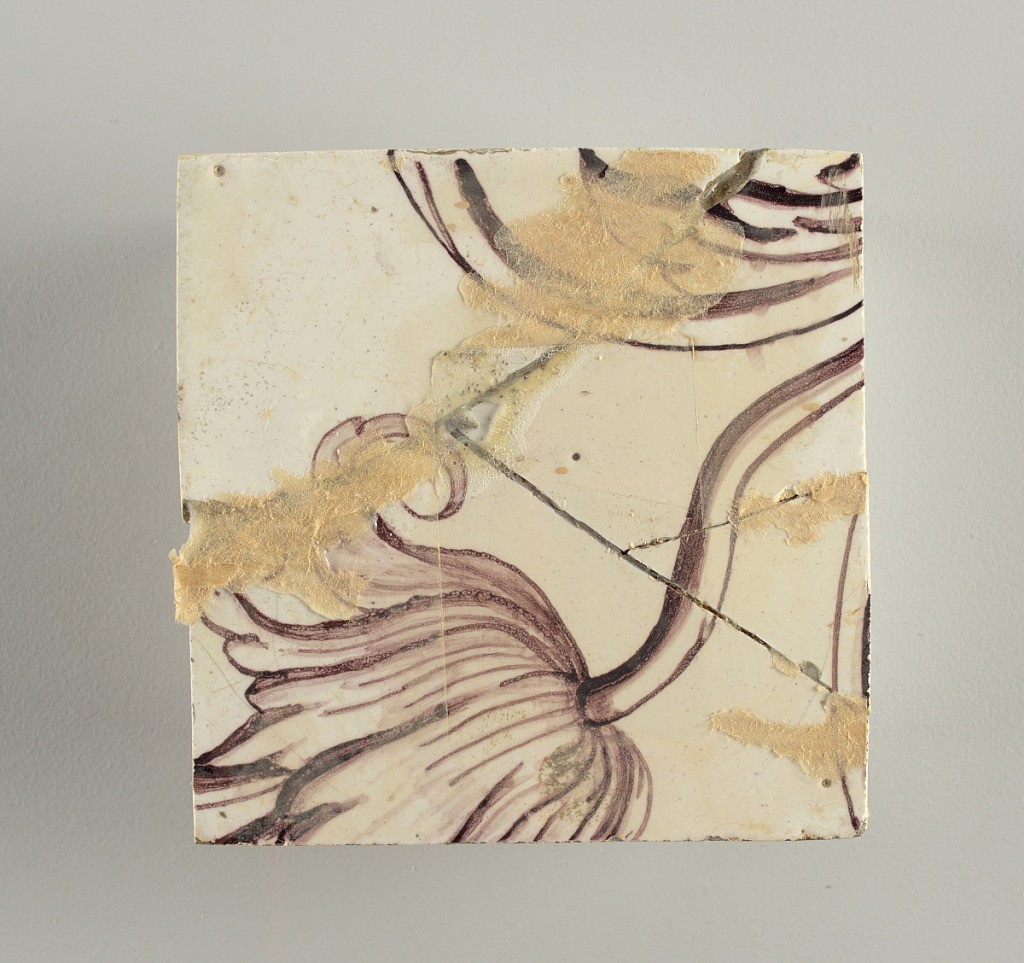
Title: Wall facing
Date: ca. 1725
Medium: tin-glazed earthenware, underglaze
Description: Running design for a frieze or a dado, composed of scrolls of foliage and strapwork, and four repeating motifs--a seated woman in a small upright oval medallion, a putto seated on a rocailled base, and strapwork in axial pattern.  The various panels, A to F, show various repeats of the same design, all being five tiles high and a varying number of tiles wide.